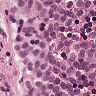
Metastatic tissue present: yes